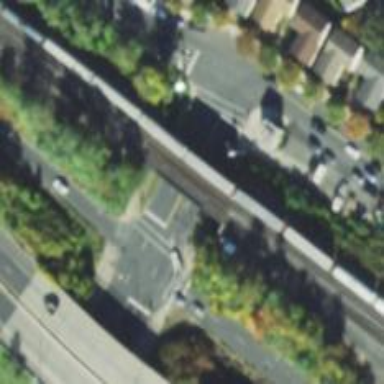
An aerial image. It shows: Railway line running on embankment.